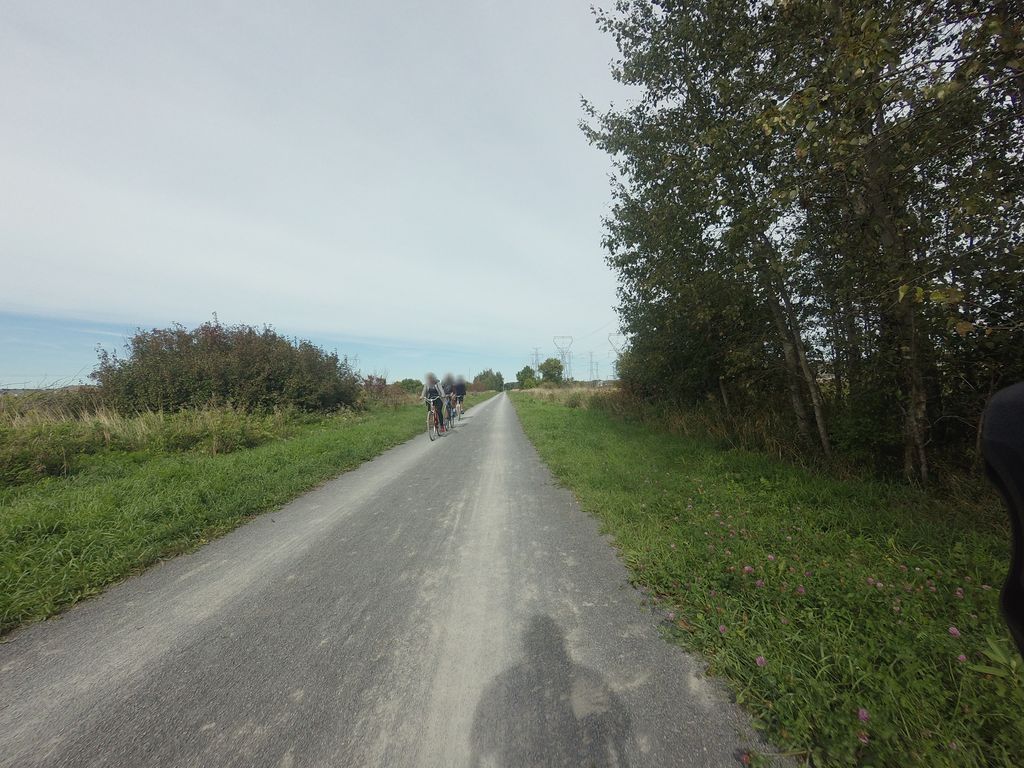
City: ottawa-gatineau